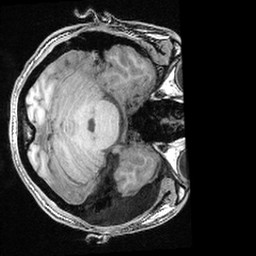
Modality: T1w
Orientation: axial
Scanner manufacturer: ge
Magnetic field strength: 3 T
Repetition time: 0.008572 s
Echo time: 0.003384 s